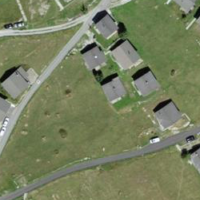
EUNIS habitat code: 55
Species observed at this site:
Plebejus argus